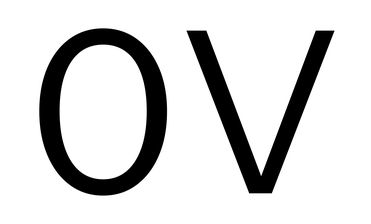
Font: InstrumentSans_Regular